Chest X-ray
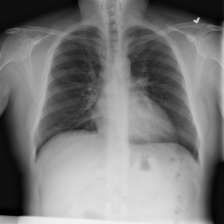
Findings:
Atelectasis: negative
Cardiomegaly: negative
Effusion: negative
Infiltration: negative
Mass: negative
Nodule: negative
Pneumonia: negative
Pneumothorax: negative
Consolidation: negative
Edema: negative
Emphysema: negative
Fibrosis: negative
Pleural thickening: negative
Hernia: negative